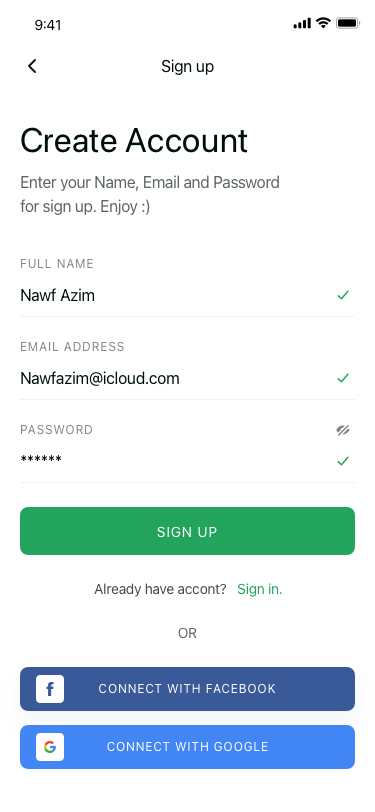
Text in this UI design:
Create Account
Enter your Name, Email and Password for sign up. Enjoy :)
Already have accont?
Sign in.
OR